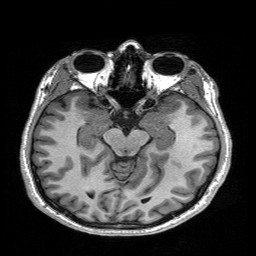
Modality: T1w
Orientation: coronal
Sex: female
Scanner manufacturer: siemens
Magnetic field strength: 3 T
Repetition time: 2.3 s
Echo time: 0.00197 s